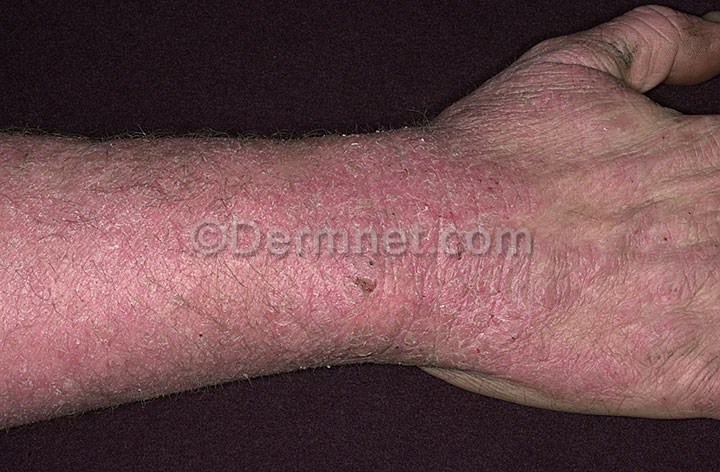
Disease: Eczema Photos